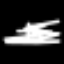
Label: chair